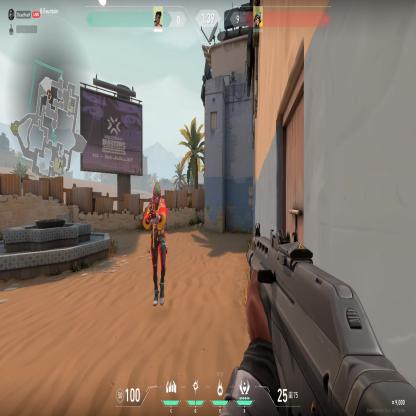
Label: enemy